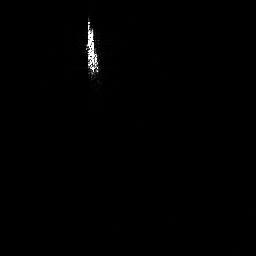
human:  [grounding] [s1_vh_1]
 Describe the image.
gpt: In the satellite image, there is  <ref>1 medium ship </ref> <box>[[32, 5, 38, 31, 0]]</box> located at top.